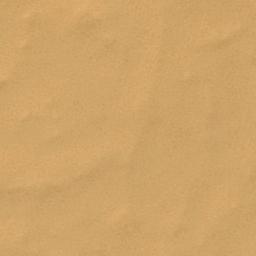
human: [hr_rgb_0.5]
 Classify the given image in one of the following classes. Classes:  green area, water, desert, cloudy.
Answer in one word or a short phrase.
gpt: desert